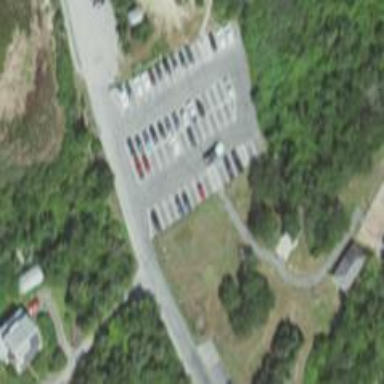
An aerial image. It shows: Parking space is available.